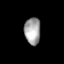
Tissue: skin
Cell type: T cells
Senescence score: 0.7001
Nuclear area (px): 430
Mean DAPI intensity: 160.823